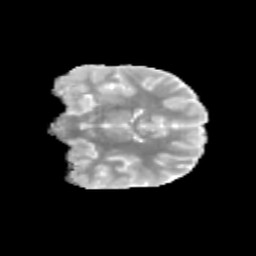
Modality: MD
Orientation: coronal
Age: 10
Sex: male
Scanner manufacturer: siemens
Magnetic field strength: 3 T
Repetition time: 3.8 s
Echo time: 0.07 s